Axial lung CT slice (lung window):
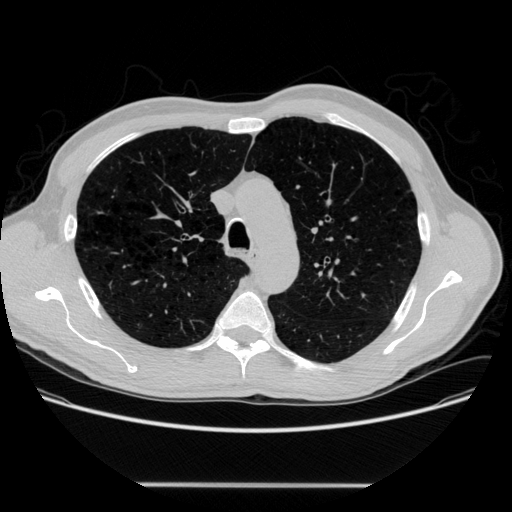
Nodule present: no